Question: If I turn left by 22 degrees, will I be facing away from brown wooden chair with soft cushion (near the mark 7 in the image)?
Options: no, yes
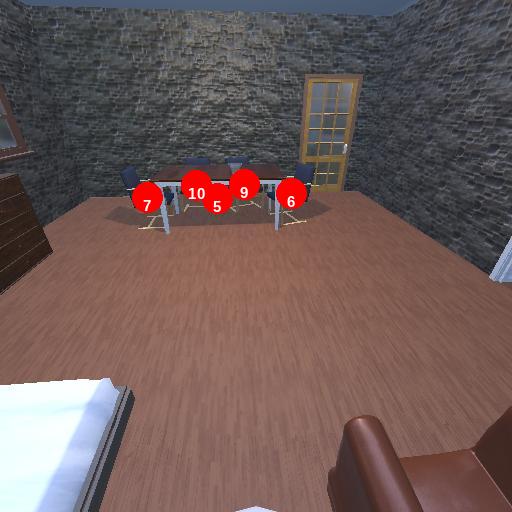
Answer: no